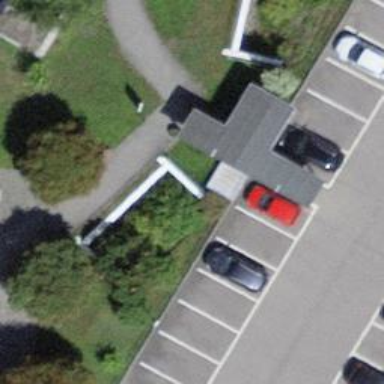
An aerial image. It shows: View of roof of building.